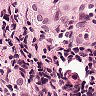
Metastatic tissue present: yes